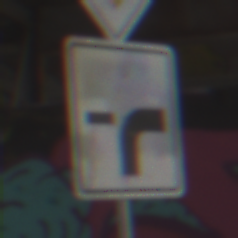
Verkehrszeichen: VerlaufVorfahrtsstrasse9
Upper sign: Vorfahrtsstrasse
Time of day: Midday
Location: Roofed (Special)
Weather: Overcast
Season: NotSpecified
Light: Natural